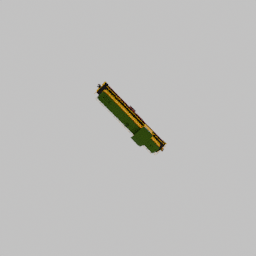
Label: mechanical